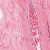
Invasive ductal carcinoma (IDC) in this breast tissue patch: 0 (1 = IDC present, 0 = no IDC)